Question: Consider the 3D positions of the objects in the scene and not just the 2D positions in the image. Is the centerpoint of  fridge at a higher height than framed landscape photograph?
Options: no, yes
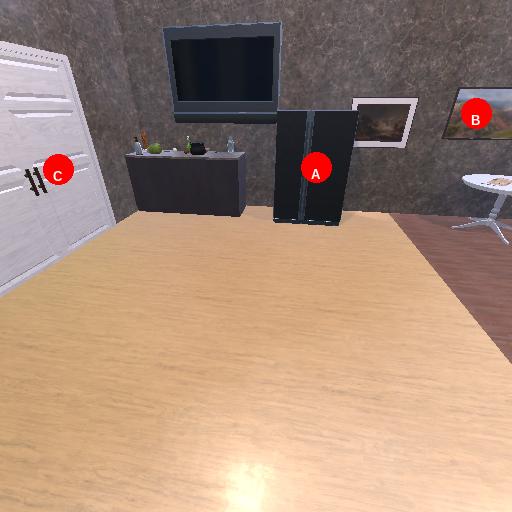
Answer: no